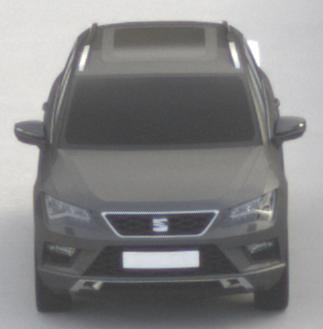
Make: SEAT
Model: Ateca 1.0 TSI Ecomotive
Detailed model: Ateca (5FP)
Model produced from: 2016/08
Model produced until: 2018/08
Doors: 5
Color: gray
Road condition: dry road
Daytime: morning or afternoon
Contrast: low contrast